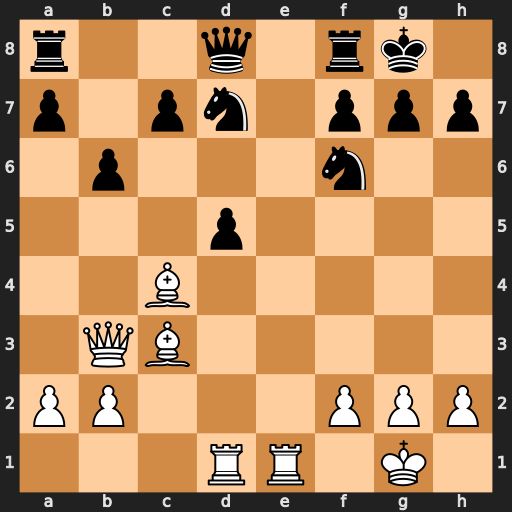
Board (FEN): r2q1rk1/p1pn1ppp/1p3n2/3p4/2B5/1QB5/PP3PPP/3RR1K1
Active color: w
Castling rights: -
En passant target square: -
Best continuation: Bxd5